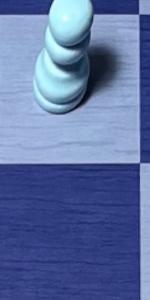
Label: Empty